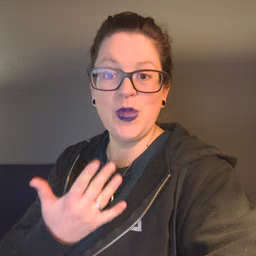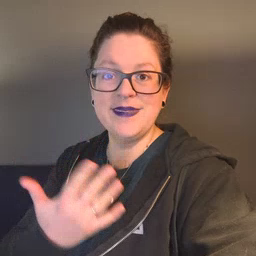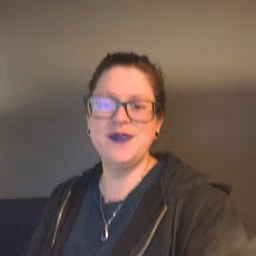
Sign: wait